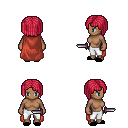
a pixel art fantasy rpg character, female body template, human, dark skin, maroon cape, white pants, ruby red pageboy hairstyle, black slippers, dagger, four views (front, back, left, right), 2x2 character sprite sheet, small pixel art, hard edges, no anti-aliasing